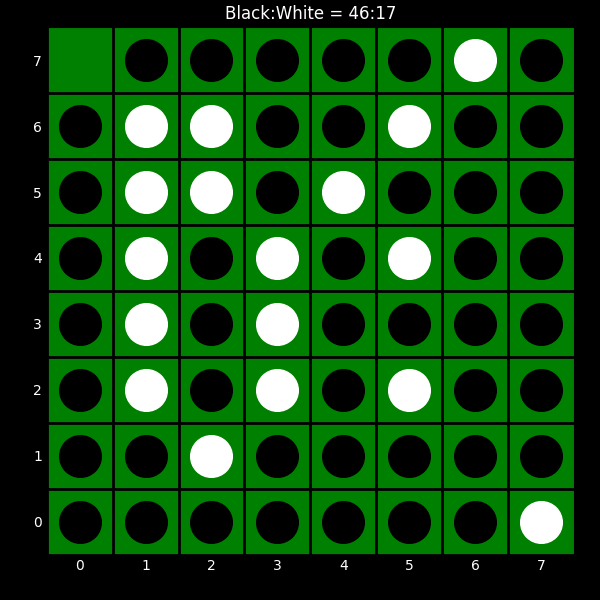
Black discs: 46
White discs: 17